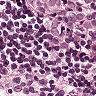
Metastatic tissue present: yes